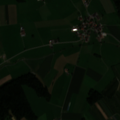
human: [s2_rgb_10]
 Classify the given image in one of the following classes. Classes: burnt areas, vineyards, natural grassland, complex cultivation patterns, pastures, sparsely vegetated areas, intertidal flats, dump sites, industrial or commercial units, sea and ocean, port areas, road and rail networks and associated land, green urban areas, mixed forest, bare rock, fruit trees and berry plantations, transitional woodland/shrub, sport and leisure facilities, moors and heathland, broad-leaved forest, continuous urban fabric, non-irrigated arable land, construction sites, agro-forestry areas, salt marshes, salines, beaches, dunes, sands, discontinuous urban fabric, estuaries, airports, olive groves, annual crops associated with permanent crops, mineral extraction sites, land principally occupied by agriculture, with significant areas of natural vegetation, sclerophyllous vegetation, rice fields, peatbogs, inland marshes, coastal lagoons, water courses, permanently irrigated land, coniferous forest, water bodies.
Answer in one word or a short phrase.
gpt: non-irrigated arable land, mixed forest